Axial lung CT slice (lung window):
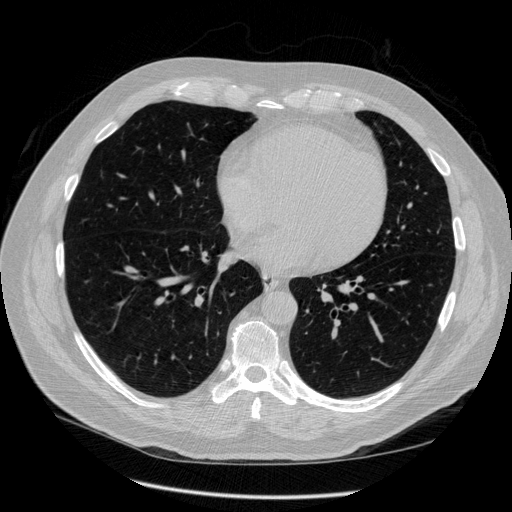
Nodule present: no